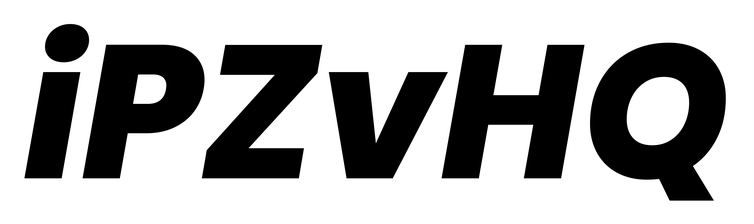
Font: Poppins-ExtraBoldItalic